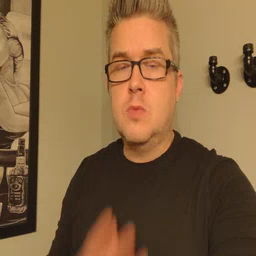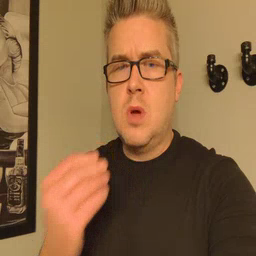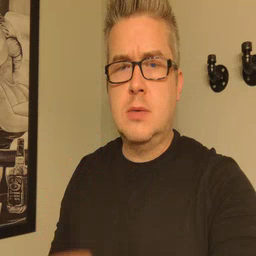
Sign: wet